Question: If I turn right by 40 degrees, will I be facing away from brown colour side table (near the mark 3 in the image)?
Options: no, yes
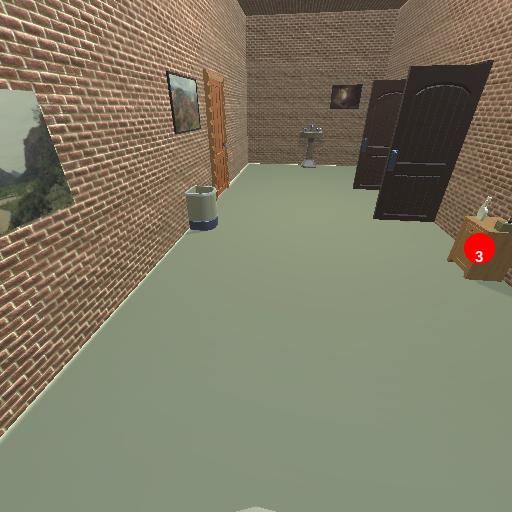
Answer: no